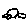
Label: car